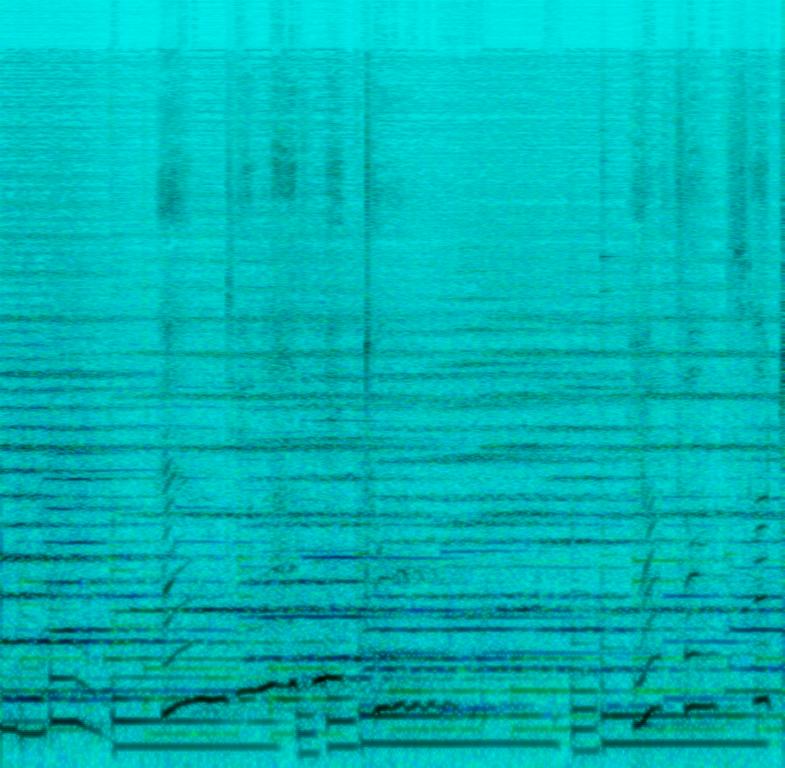
A female vocalist sings this romantic love song. The tempo is slow with a melodic violin harmony, groovy bass line, rhythmic acoustic guitar and keyboard accompaniment. The song is soft, mellow, romantic, emotional, sentimental, melancholic and gentle. This. The song is a cover of a Classic Elvis Presley song.